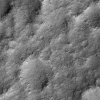
Atmospheric dust classification: not_dusty